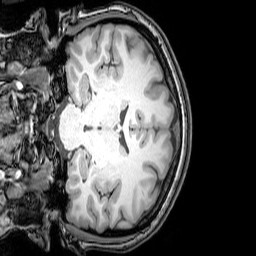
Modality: T1w
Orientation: coronal
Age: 23
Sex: female
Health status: healthy
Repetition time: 0.081 s
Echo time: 0.037 s